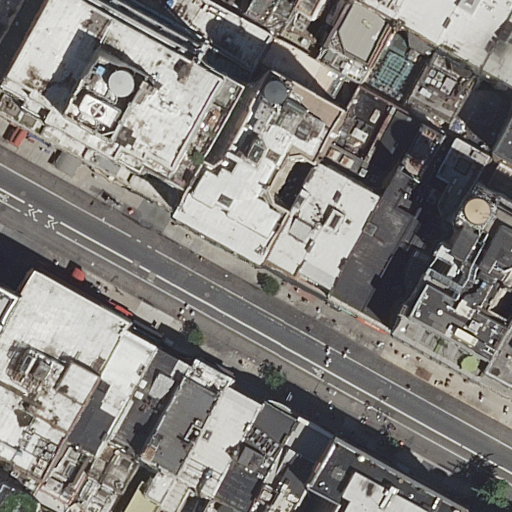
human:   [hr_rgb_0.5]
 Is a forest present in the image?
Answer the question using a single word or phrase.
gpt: no

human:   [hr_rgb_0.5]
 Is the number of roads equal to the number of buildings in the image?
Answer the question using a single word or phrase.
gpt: no

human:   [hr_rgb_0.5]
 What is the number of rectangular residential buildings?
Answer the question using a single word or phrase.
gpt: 23

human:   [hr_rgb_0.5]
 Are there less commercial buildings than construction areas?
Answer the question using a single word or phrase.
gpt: no

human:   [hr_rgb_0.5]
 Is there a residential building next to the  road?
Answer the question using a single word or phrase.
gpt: yes

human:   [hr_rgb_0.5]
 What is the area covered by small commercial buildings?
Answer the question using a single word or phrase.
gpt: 35m2

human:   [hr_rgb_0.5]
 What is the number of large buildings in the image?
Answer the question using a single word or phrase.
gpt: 2

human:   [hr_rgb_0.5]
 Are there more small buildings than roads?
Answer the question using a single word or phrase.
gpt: yes

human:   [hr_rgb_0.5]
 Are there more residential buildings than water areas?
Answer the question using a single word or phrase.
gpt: yes

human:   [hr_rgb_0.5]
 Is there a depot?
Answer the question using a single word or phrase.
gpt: no

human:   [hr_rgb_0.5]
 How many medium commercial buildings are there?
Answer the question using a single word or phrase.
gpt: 0

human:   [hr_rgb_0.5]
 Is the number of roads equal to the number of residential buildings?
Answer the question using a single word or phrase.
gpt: no

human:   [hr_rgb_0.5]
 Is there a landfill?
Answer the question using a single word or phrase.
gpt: no

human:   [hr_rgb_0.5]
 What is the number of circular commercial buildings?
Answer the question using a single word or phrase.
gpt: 0

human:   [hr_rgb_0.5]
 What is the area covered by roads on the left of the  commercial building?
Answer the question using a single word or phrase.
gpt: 0m2

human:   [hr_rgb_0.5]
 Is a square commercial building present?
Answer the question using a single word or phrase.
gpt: no

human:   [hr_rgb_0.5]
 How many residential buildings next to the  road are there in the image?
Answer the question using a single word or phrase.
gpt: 28

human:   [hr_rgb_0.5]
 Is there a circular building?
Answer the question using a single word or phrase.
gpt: no

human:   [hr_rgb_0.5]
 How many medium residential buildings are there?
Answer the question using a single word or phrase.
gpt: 22

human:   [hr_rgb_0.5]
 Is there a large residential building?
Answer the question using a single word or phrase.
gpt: yes

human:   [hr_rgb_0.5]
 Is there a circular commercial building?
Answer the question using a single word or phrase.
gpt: no

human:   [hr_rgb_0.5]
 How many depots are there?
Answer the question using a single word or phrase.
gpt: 0

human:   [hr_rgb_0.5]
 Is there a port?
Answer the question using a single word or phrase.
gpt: no

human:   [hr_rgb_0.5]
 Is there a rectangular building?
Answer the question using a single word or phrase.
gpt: yes

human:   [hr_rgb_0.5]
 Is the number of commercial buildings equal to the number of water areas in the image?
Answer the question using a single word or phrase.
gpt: no

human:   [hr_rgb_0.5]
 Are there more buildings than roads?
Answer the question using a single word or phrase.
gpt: yes

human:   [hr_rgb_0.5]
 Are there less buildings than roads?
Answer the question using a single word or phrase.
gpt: no

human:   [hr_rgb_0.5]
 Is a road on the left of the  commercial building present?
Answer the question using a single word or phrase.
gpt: no

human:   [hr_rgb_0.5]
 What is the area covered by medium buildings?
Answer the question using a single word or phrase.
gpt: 5223m2

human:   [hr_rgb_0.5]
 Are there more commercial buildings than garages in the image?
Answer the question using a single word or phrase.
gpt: yes

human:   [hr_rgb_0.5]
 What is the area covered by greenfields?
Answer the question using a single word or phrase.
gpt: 0m2

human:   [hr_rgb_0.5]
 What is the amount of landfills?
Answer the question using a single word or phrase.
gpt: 0

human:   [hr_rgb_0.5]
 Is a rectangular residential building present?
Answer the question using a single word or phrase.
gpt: yes

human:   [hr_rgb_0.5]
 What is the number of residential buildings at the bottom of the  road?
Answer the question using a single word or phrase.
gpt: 10

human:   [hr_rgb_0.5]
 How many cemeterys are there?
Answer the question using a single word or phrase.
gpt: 0

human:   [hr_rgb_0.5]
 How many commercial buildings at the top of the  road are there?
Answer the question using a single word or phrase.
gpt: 0